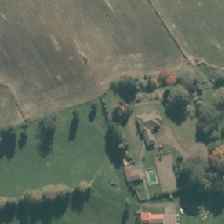
Land cover: deciduous_hardwood